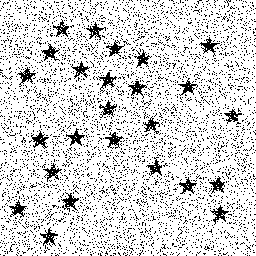
Squares: 0
Triangles: 0
Stars: 25
Total shapes: 25